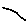
Label: line